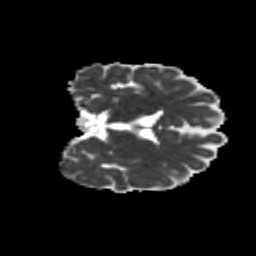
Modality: MD
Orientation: coronal
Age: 9
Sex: female
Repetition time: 9.512 s
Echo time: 0.089 s